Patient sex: M
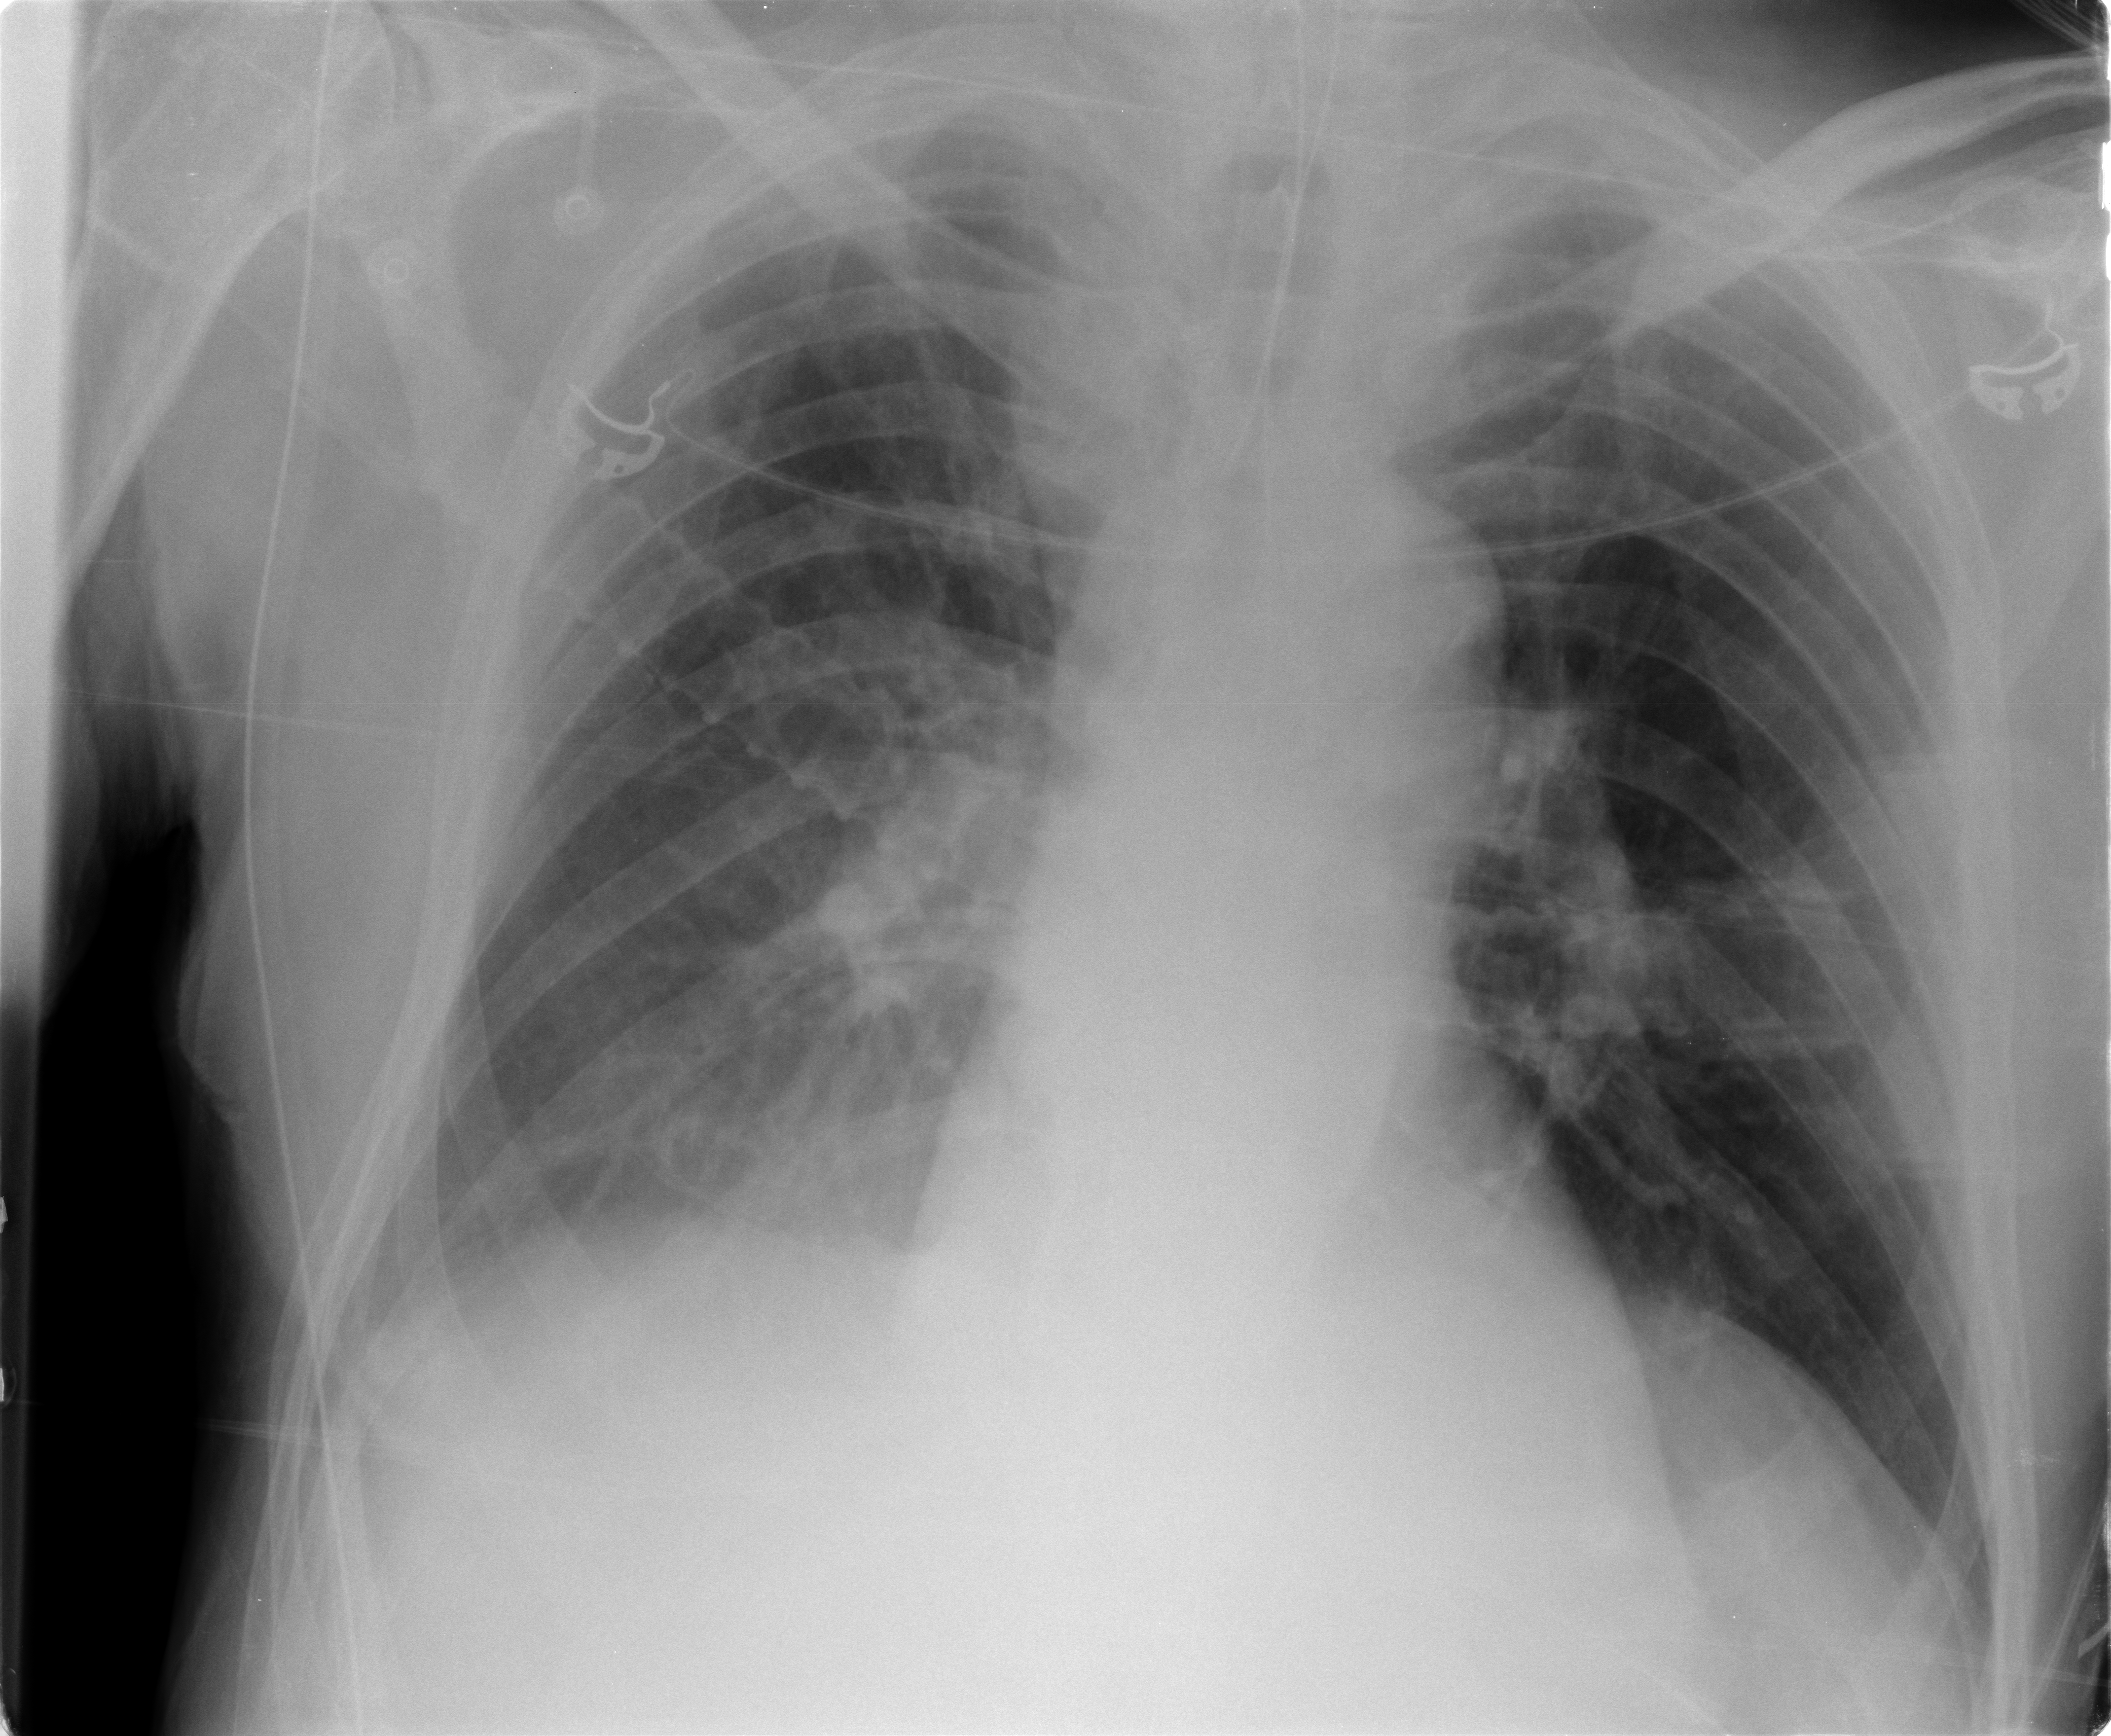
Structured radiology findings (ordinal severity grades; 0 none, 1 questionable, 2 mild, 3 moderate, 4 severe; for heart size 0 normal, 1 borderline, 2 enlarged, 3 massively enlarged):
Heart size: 0
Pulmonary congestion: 0
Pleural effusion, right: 2
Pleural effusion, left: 0
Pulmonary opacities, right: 0
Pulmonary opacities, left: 0
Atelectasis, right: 2
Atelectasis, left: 0